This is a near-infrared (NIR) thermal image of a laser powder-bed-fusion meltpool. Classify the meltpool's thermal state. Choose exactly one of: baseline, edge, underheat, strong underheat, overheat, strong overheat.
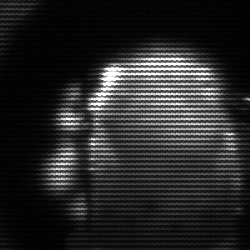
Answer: baseline